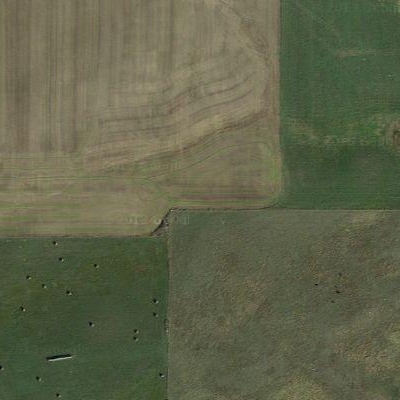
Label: bField